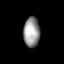
Tissue: lung
Cell type: Epithelial cells
Senescence score: 0.2127
Nuclear area (px): 477
Mean DAPI intensity: 151.512